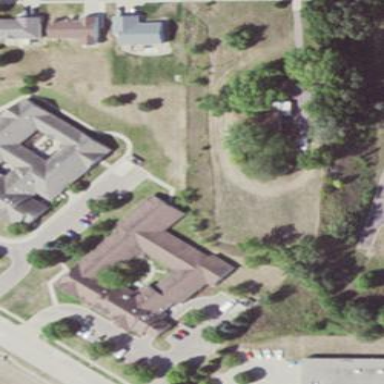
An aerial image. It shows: Nursing home building.